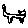
Label: cat